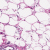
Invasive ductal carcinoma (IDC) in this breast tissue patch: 0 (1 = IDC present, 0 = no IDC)